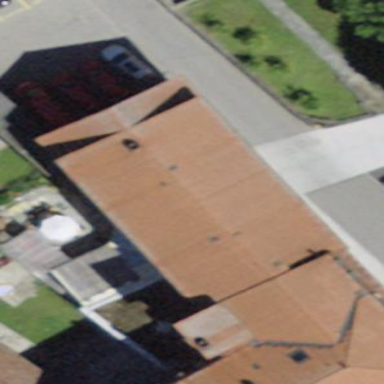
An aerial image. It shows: Building that serves as nursing home.